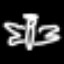
Label: angel